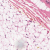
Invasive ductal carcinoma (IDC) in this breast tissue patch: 0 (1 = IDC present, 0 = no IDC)